Question: I have my iOS app set up to receive JSON from some Parse cloud code. Based on what I'm seeing in the image below, the JSON consists of an 'NSDictionary'named 'matchCenterDictionary', containing 3 NSArray objects named 'Top 3', which further each contain an 'NSDictionary' with 4 key/value pairs.
What I want to do is create a new section in my 'UITableView' for every instance of 'Top 3' that appears in the 'matchCenterDictionary', and populate the 3 cells of every respective section with the 4 key/value pairs info (title, price, imgurl, etc).
When I run the simulation, the app crashes and points to:
'cell.textLabel.text = [[[_matchCenterDictionary objectForKey:@"Top 3"] objectAtIndex:0] objectForKey:@"Title"];'
as the problem area, which means I'm not referencing it correctly. Code, error message, and screenshot are below.
MatchCenterViewController.m:
'''
#import "MatchCenterViewController.h"
#import <UIKit/UIKit.h>
@interface MatchCenterViewController () <UITableViewDataSource, UITableViewDelegate>
@property (nonatomic, strong) UITableView *matchCenter;
@end
@implementation MatchCenterViewController
- (id)initWithNibName:(NSString *)nibNameOrNil bundle:(NSBundle *)nibBundleOrNil
{
self = [super initWithNibName:nibNameOrNil bundle:nibBundleOrNil];
if (self) {
}
return self;
}
- (void)viewDidLoad
{
[super viewDidLoad];
self.matchCenter = [[UITableView alloc] initWithFrame:self.view.bounds style:UITableViewCellStyleSubtitle];
self.matchCenter.frame = CGRectMake(0,50,320,self.view.frame.size.height-100);
_matchCenter.dataSource = self;
_matchCenter.delegate = self;
[self.view addSubview:self.matchCenter];
self.matchCenterDictionary = [[NSDictionary alloc] init];
}
- (void)viewDidAppear:(BOOL)animated
{
self.matchCenterDictionary = [[NSDictionary alloc] init];
[PFCloud callFunctionInBackground:@"MatchCenterTest"
withParameters:@{
@"test": @"Hi",
}
block:^(NSDictionary *result, NSError *error) {
if (!error) {
self.matchCenterDictionary = [result objectForKey:@"MatchCenter"];
[_matchCenter reloadData];
NSLog(@"Result: '%@'", result);
}
}];
}
- (NSInteger)numberOfSectionsInTableView:(UITableView *)tableView
{
return _matchCenterDictionary.count;
}
//the part where i setup sections and the deleting of said sections
- (CGFloat)tableView:(UITableView *)tableView heightForHeaderInSection:(NSInteger)section {
return 21.0f;
}
- (UIView *)tableView:(UITableView *)tableView viewForHeaderInSection:(NSInteger)section {
UIView *headerView = [[UIView alloc] initWithFrame:CGRectMake(0, 0, 320, 21)];
headerView.backgroundColor = [UIColor lightGrayColor];
// _searchTerm = [[self.matchCenterArray firstObject] objectForKey:@"Search Term"];
UILabel *headerLabel = [[UILabel alloc] initWithFrame:CGRectMake(8, 0, 250, 21)];
// headerLabel.text = [NSString stringWithFormat:@"%@", searchTerm];
// headerLabel.font = [UIFont boldSystemFontOfSize:[UIFont systemFontSize]];
// headerLabel.textColor = [UIColor whiteColor];
headerLabel.backgroundColor = [UIColor lightGrayColor];
[headerView addSubview:headerLabel];
UIButton *button = [UIButton buttonWithType:UIButtonTypeCustom];
button.tag = section + 1000;
button.frame = CGRectMake(300, 2, 17, 17);
[button setImage:[UIImage imageNamed:@"xbutton.png"] forState:UIControlStateNormal];
[button addTarget:self action:@selector(deleteButtonPressed:) forControlEvents:UIControlEventTouchUpInside];
[headerView addSubview:button];
return headerView;
}
- (IBAction)deleteButtonPressed:(UIButton *)sender {
NSLog(@"Search Term: '%@'", _searchTerm);
[PFCloud callFunctionInBackground:@"deleteFromMatchCenter"
withParameters:@{
@"searchTerm": _searchTerm,
}
block:^(NSDictionary *result, NSError *error) {
if (!error) {
NSLog(@"Result: '%@'", result);
}
}];
}
- (NSInteger)tableView:(UITableView *)tableView numberOfRowsInSection:(NSInteger)section
{
return 3;
}
- (UITableViewCell *)tableView:(UITableView *)tableView cellForRowAtIndexPath:(NSIndexPath *)indexPath
{
// Initialize cell
static NSString *CellIdentifier = @"Cell";
UITableViewCell *cell = [tableView dequeueReusableCellWithIdentifier:CellIdentifier];
if (!cell) {
// if no cell could be dequeued create a new one
cell = [[UITableViewCell alloc] initWithStyle:UITableViewCellStyleSubtitle reuseIdentifier:CellIdentifier];
}
// populate dictionary with results
//NSDictionary *matchCenterDictionary= [_matchCenterArray objectAtIndex:indexPath.row];
// title of the item
cell.textLabel.text = [[[_matchCenterDictionary objectForKey:@"Top 3"] objectAtIndex:0] objectForKey:@"Title"];
cell.textLabel.font = [UIFont boldSystemFontOfSize:12];
// price of the item
cell.detailTextLabel.text = [NSString stringWithFormat:@"$%@", [[[_matchCenterDictionary objectForKey:@"Top 3"] objectAtIndex:0] objectForKey:@"Price"]];
cell.detailTextLabel.textColor = [UIColor colorWithRed:0/255.0f green:127/255.0f blue:31/255.0f alpha:1.0f];
// image of the item
NSData *imageData = [NSData dataWithContentsOfURL:[NSURL URLWithString:[[[_matchCenterDictionary objectForKey:@"Top 3"] objectAtIndex:0] objectForKey:@"Image URL"]]];
[[cell imageView] setImage:[UIImage imageWithData:imageData]];
//imageView.frame = CGRectMake(45.0,10.0,10,10);
return cell;
}
- (void)didReceiveMemoryWarning
{
[super didReceiveMemoryWarning];
// Dispose of any resources that can be recreated.
}
/*
#pragma mark - Navigation
- (void)prepareForSegue:(UIStoryboardSegue *)segue sender:(id)sender
{
// Get the new view controller using [segue destinationViewController].
// Pass the selected object to the new view controller.
}
*/
@end
'''
Error message:
'''
*** Terminating app due to uncaught exception 'NSInvalidArgumentException', reason: '-[__NSArrayM objectForKey:]: unrecognized selector sent to instance 0xaa1a6e0'
*** First throw call stack:
(
0 CoreFoundation 0x02a8d1e4 __exceptionPreprocess + 180
1 libobjc.A.dylib 0x0264b8e5 objc_exception_throw + 44
2 CoreFoundation 0x02b2a243 -[NSObject(NSObject) doesNotRecognizeSelector:] + 275
3 CoreFoundation 0x02a7d50b ___forwarding___ + 1019
4 CoreFoundation 0x02a7d0ee _CF_forwarding_prep_0 + 14
5 Parse+Storyboard 0x00006129 -[MatchCenterViewController tableView:cellForRowAtIndexPath:] + 313
6 UIKit 0x0140411f -[UITableView _createPreparedCellForGlobalRow:withIndexPath:] + 412
7 UIKit 0x014041f3 -[UITableView _createPreparedCellForGlobalRow:] + 69
8 UIKit 0x013e5ece -[UITableView _updateVisibleCellsNow:] + 2428
9 UIKit 0x013fa6a5 -[UITableView layoutSubviews] + 213
10 UIKit 0x0137a964 -[UIView(CALayerDelegate) layoutSublayersOfLayer:] + 355
11 libobjc.A.dylib 0x0265d82b -[NSObject performSelector:withObject:] + 70
12 QuartzCore 0x0065045a -[CALayer layoutSublayers] + 148
13 QuartzCore 0x00644244 _ZN2CA5Layer16layout_if_neededEPNS_11TransactionE + 380
14 QuartzCore 0x006440b0 _ZN2CA5Layer28layout_and_display_if_neededEPNS_11TransactionE + 26
15 QuartzCore 0x005aa7fa _ZN2CA7Context18commit_transactionEPNS_11TransactionE + 294
16 QuartzCore 0x005abb85 _ZN2CA11Transaction6commitEv + 393
17 QuartzCore 0x005ac258 _ZN2CA11Transaction17observer_callbackEP19__CFRunLoopObservermPv + 92
18 CoreFoundation 0x02a5536e __CFRUNLOOP_IS_CALLING_OUT_TO_AN_OBSERVER_CALLBACK_FUNCTION__ + 30
19 CoreFoundation 0x02a552bf __CFRunLoopDoObservers + 399
20 CoreFoundation 0x02a33254 __CFRunLoopRun + 1076
21 CoreFoundation 0x02a329d3 CFRunLoopRunSpecific + 467
22 CoreFoundation 0x02a327eb CFRunLoopRunInMode + 123
23 GraphicsServices 0x02cea5ee GSEventRunModal + 192
24 GraphicsServices 0x02cea42b GSEventRun + 104
25 UIKit 0x0130bf9b UIApplicationMain + 1225
26 Parse+Storyboard 0x000024ed main + 141
27 libdyld.dylib 0x038e66d9 start + 1
)
libc++abi.dylib: terminating with uncaught exception of type NSException
'''
JSON structure:

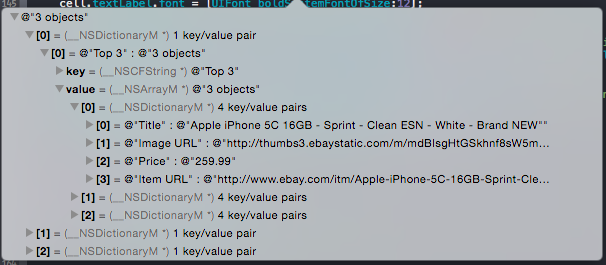
Answer: Look at your screenshot again.
You have an of .
'_matchCenterDictionary' should be an 'NSArray'.
Change
'''
cell.textLabel.text = [[[_matchCenterDictionary objectForKey:@"Top 3"]
objectAtIndex:0] objectForKey:@"Title"];
'''
to
'''
cell.textLabel.text = [[[_matchCenterArray objectAtIndex:0]
objectForKey:@"Top 3"] objectForKey:@"Title"];
'''
or shorter
'''
cell.textLabel.text = _matchCenterArray[0][@"Top 3"][@"Title"];
'''
When the JSON is too nested you can break it down to make it clearer
'''
NSDictionary *top3 = _matchCenterArray[0];
NSString *title = top3[@"Title"];
cell.textLabel.text = title;
'''